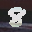
Label: 8